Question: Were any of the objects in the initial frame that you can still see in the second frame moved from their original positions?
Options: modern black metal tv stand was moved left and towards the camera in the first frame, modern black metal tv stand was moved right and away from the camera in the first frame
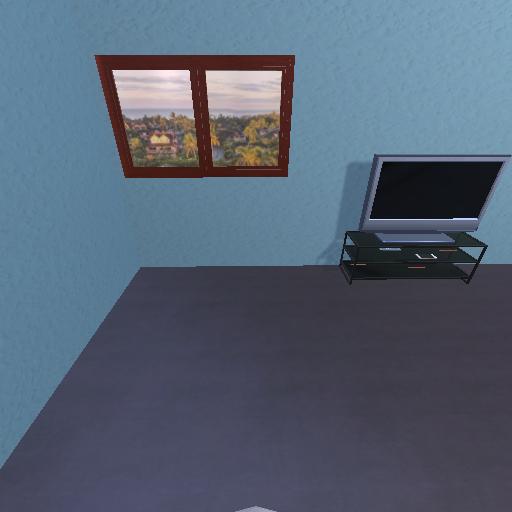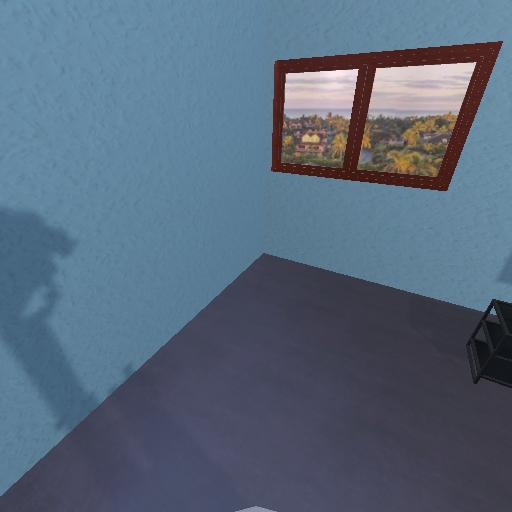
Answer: modern black metal tv stand was moved left and towards the camera in the first frame